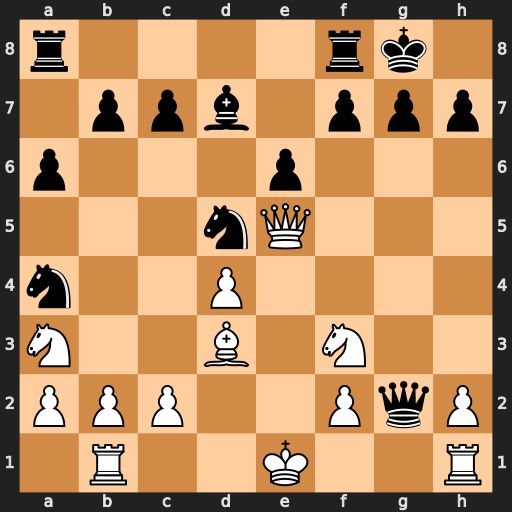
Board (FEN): r4rk1/1ppb1ppp/p3p3/3nQ3/n2P4/N2B1N2/PPP2PqP/1R2K2R
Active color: w
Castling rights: K
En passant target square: -
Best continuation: Rg1 Qxg1+ Nxg1